Group 1:
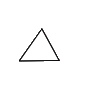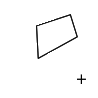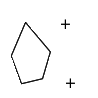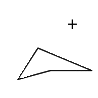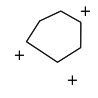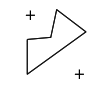
Group 2:
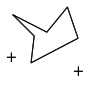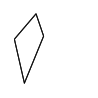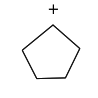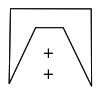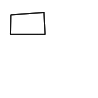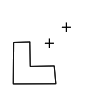
Rule separating the two groups: Number of sides minus number of pluses = 3 vs. number of sides minus number of pluses = 4.
Concepts: number, subtraction
Author: Jakub Štepo